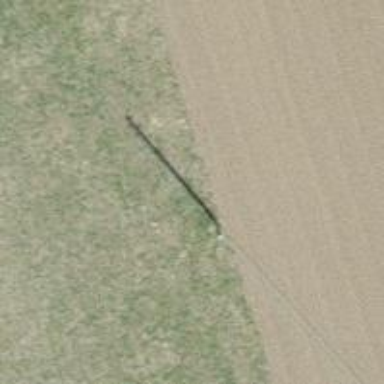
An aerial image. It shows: Minor power line with three cables.